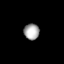
Tissue: lung
Cell type: Endothelial cells
Senescence score: 0.5732
Nuclear area (px): 242
Mean DAPI intensity: 166.434